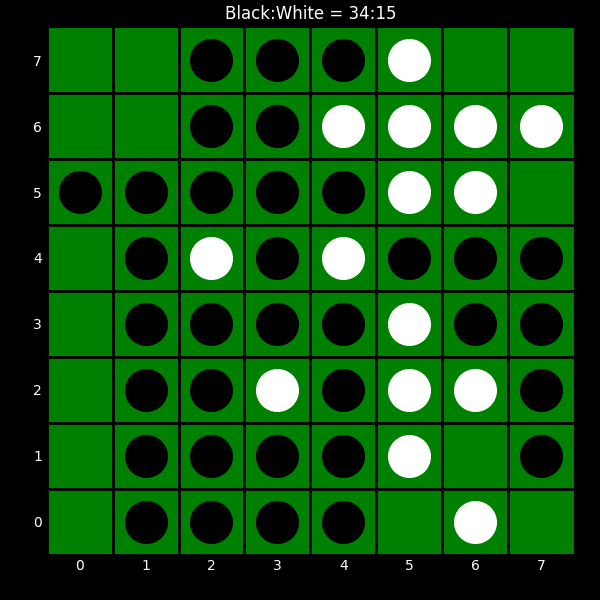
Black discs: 34
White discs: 15